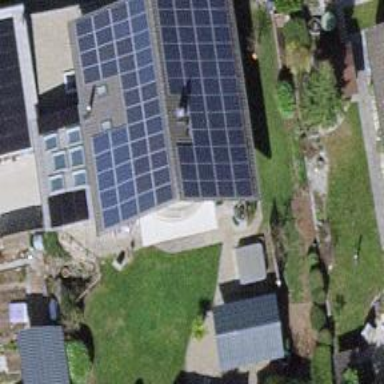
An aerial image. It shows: Solar power generator utilizing photovoltaic technology with solar photovoltaic panels.